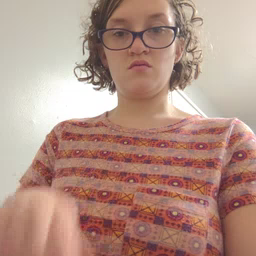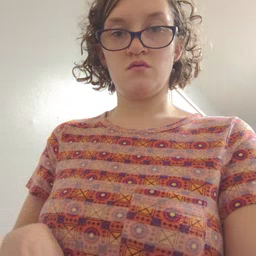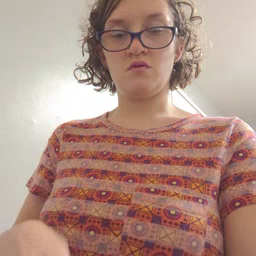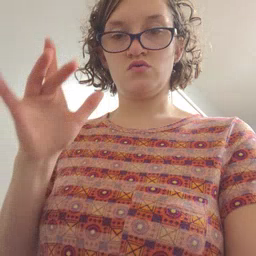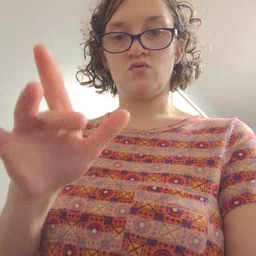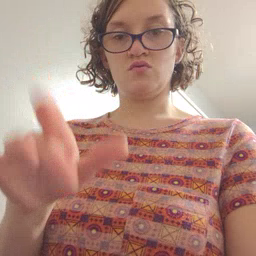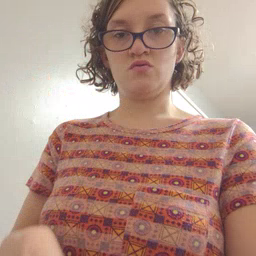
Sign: touch